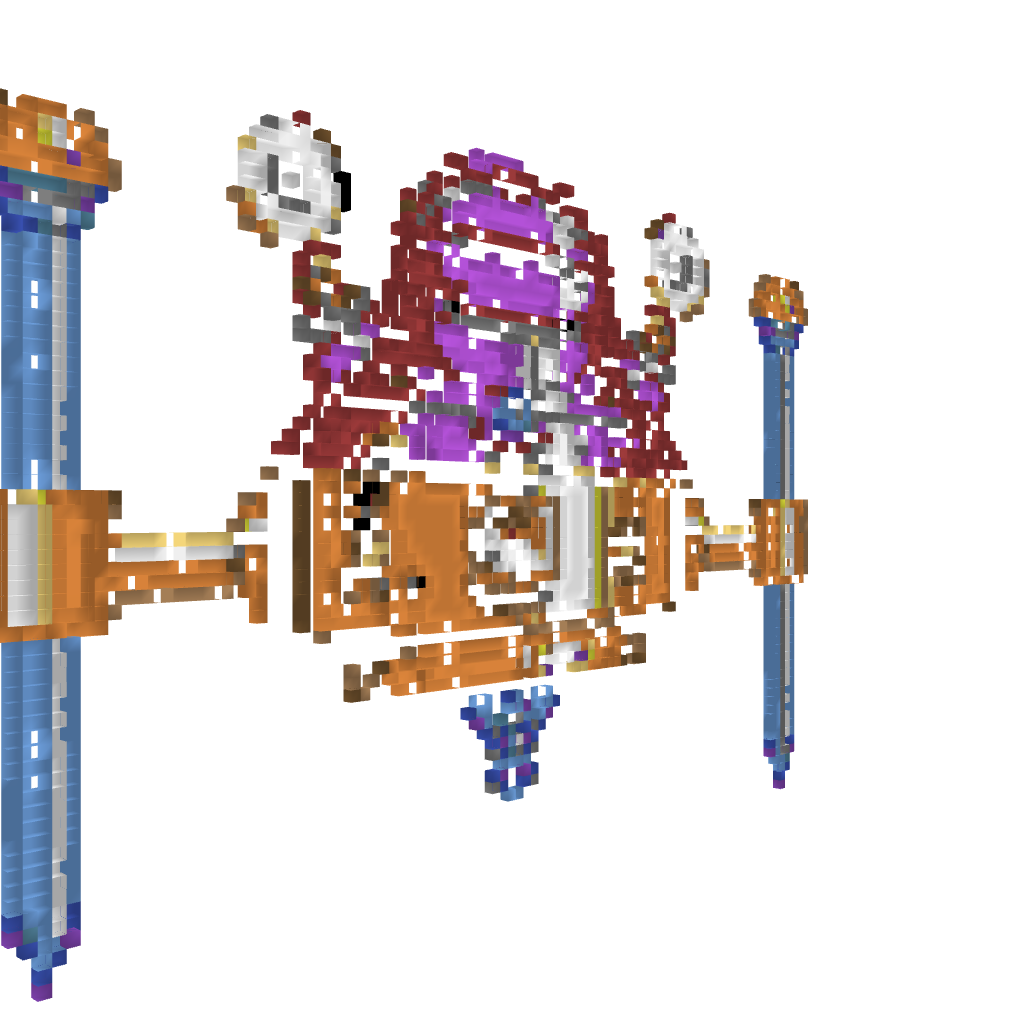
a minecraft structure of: Wily Machine #3 (ErnieCIII) bad low quality